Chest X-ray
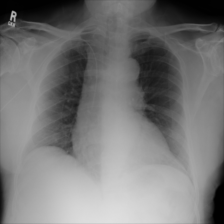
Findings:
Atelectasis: negative
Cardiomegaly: negative
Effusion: negative
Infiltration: negative
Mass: negative
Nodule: negative
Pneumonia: negative
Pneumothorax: negative
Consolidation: negative
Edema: negative
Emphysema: negative
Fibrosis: negative
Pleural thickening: negative
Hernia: negative